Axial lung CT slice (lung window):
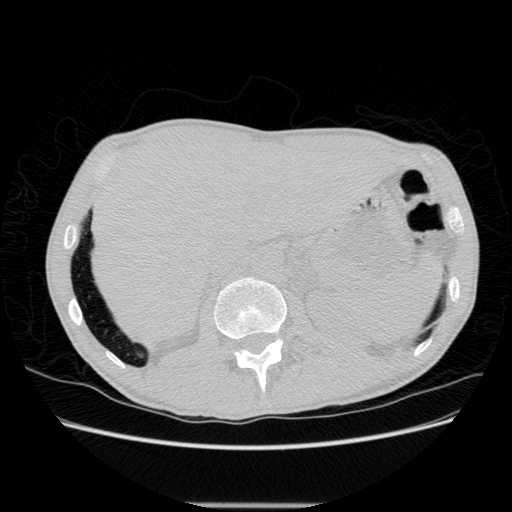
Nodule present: no